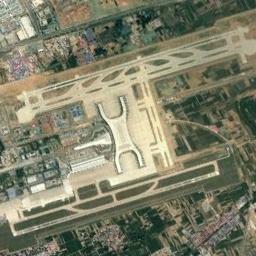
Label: airport